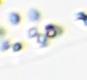
Label: Phaeocystis